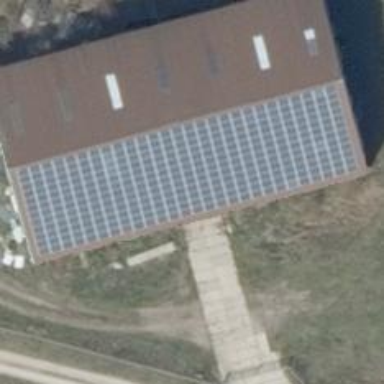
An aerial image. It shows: Solar photovoltaic panel generating electricity through small installation.